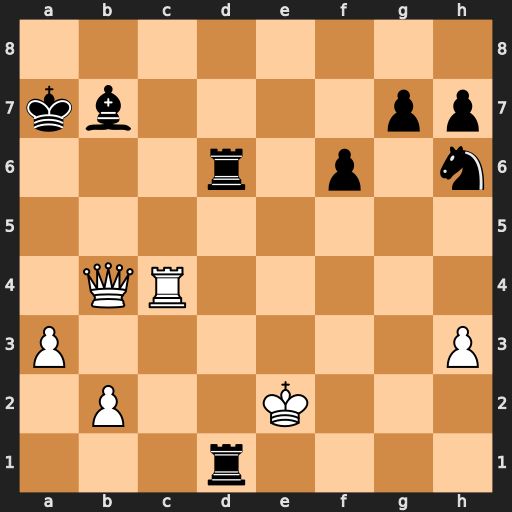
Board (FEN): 8/kb4pp/3r1p1n/8/1QR5/P6P/1P2K3/3r4
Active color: w
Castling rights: -
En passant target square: -
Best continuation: Qc5+ Ka8 Ra4+ Kb8 Qa7+ Kc7 Rc4+